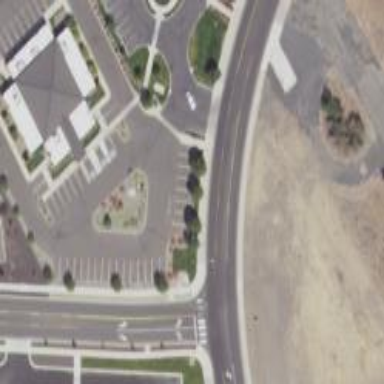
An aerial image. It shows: Parking area.